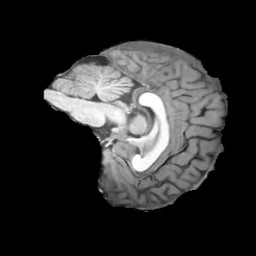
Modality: T1w
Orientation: sagittal